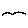
Label: bird